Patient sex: F
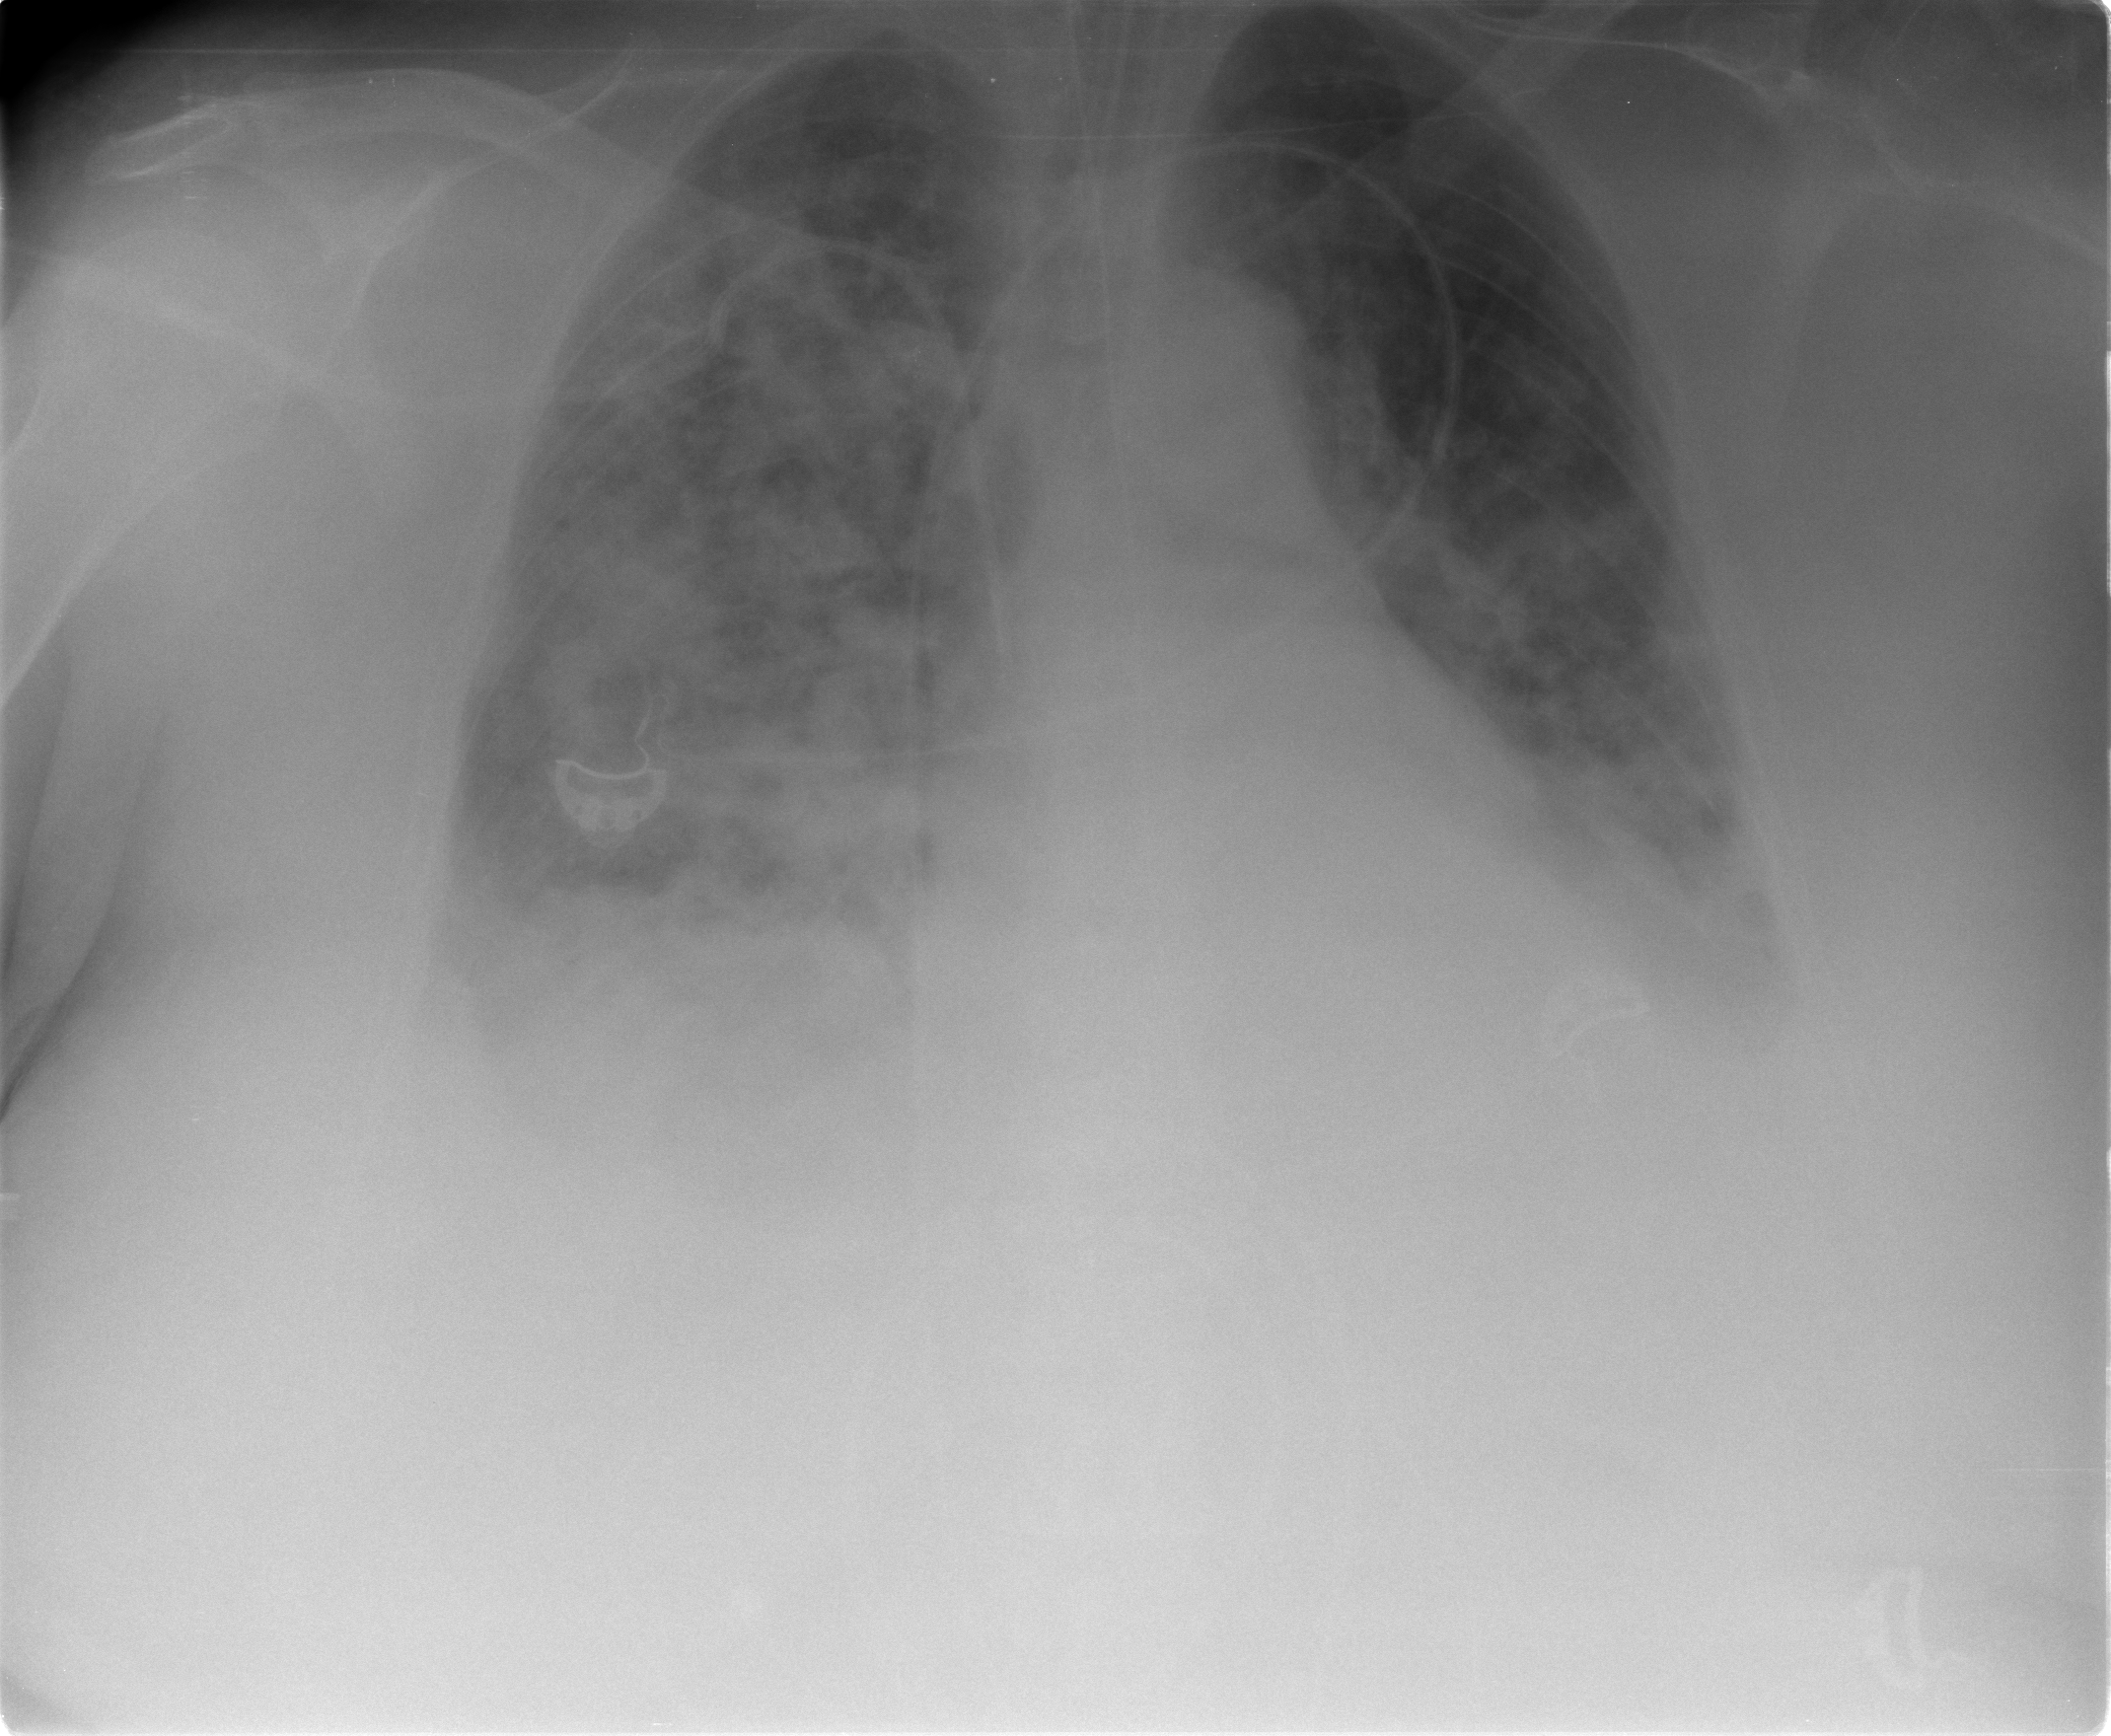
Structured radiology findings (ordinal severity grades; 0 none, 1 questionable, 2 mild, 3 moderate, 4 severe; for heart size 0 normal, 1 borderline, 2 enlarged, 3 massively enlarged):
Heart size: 2
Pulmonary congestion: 2
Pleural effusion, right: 2
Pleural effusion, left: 2
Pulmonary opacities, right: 3
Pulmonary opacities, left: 2
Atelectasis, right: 3
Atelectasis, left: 2